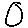
Label: circle